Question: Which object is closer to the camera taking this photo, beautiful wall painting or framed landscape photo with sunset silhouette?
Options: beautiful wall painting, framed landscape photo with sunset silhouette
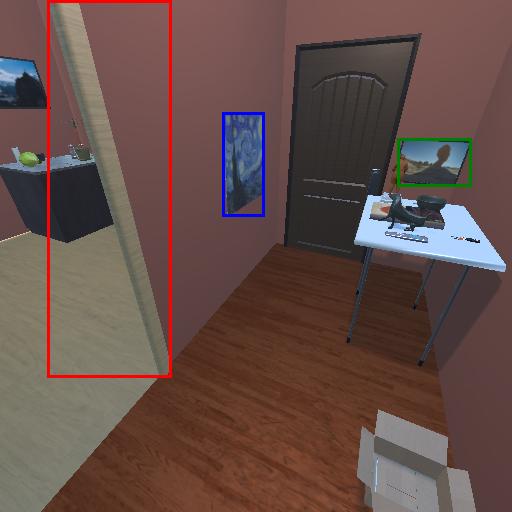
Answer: beautiful wall painting